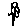
Label: flower